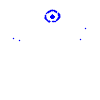
Particle: kaon